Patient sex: M
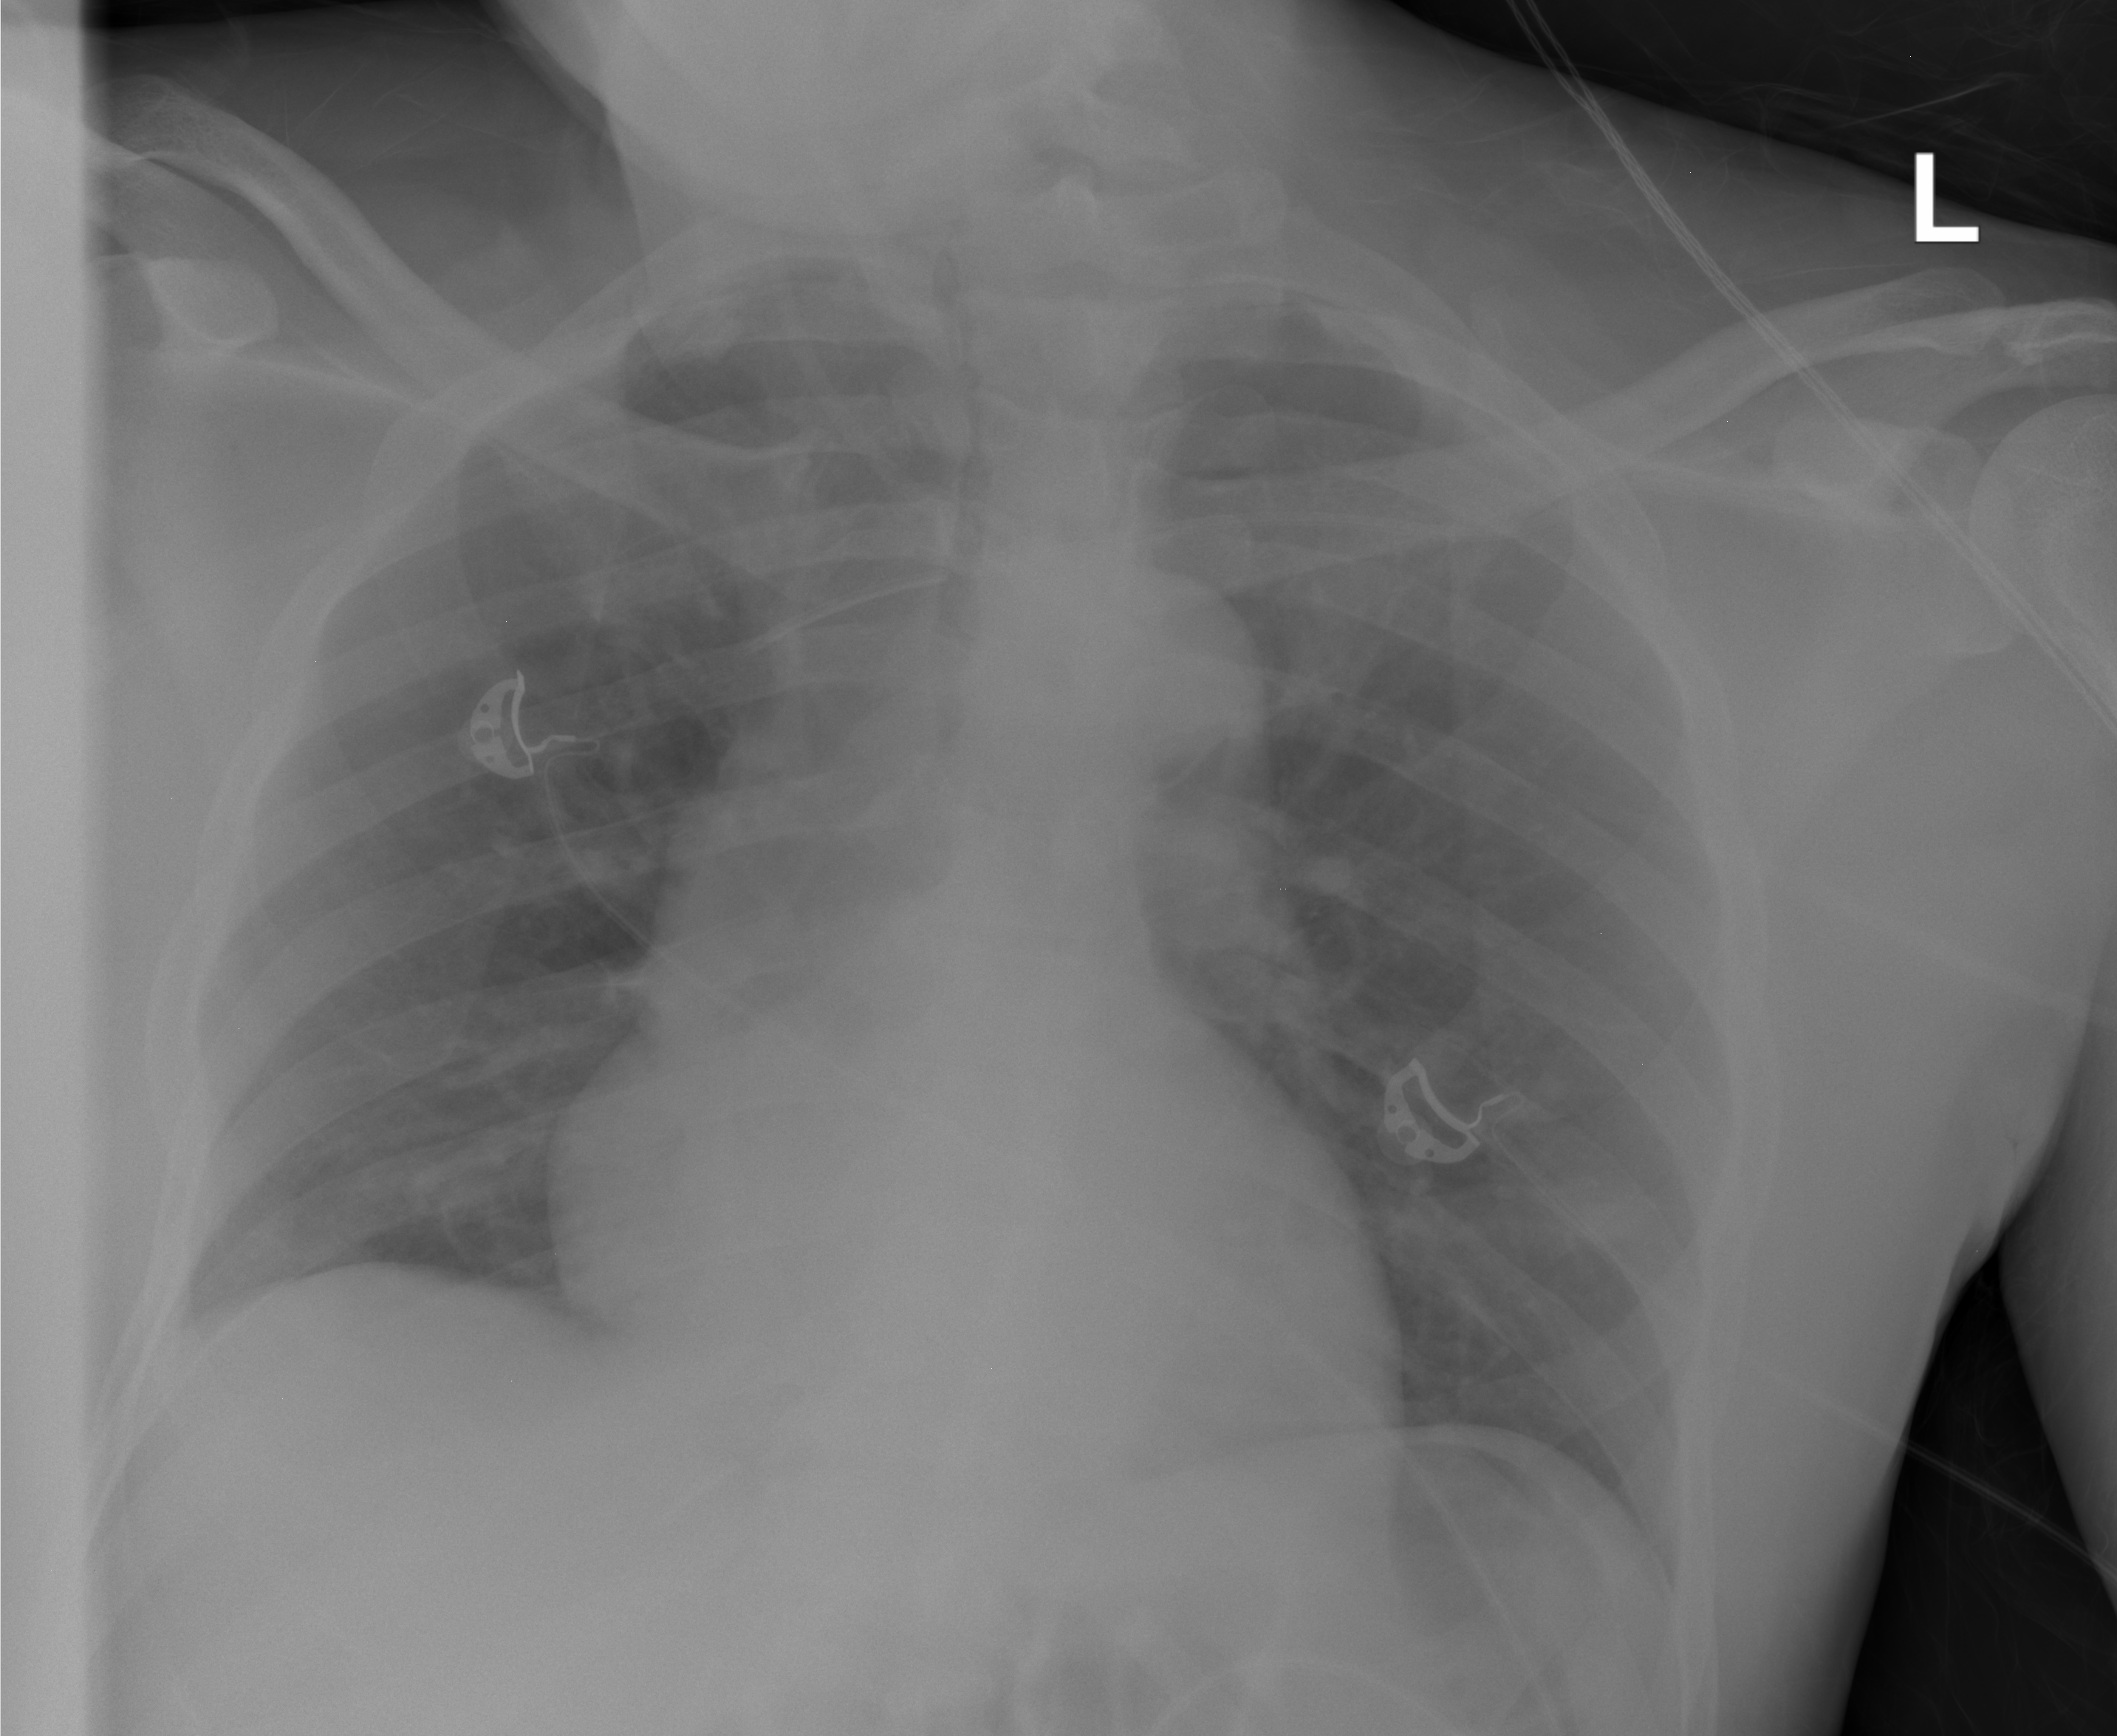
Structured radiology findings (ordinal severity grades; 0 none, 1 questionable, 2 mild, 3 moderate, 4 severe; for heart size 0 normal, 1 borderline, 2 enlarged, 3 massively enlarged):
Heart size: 1
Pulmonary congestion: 1
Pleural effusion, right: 1
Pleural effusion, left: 0
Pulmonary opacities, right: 0
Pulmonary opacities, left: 0
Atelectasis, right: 1
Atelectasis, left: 2